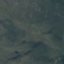
Label: HerbaceousVegetation